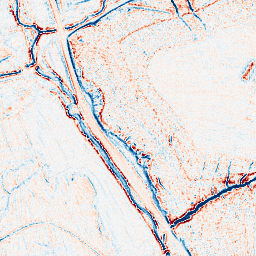
Category: multiscale
Decomposition family: dog_multiscale
Decomposition parameters: sigma_ratio: 1.4
n_scales: 3
base_sigma: 0.5
Upsampling method: fft_zeropad
Upsampling parameters: scale: 8
Upsampling scale: 8